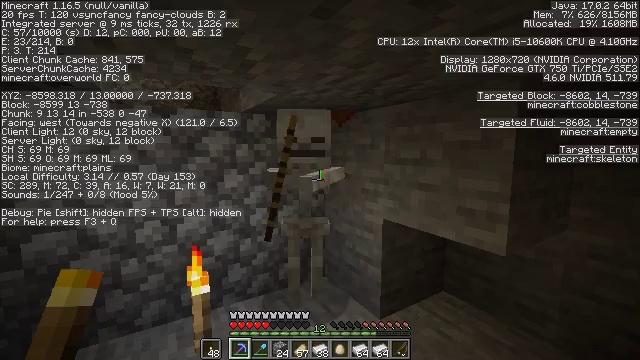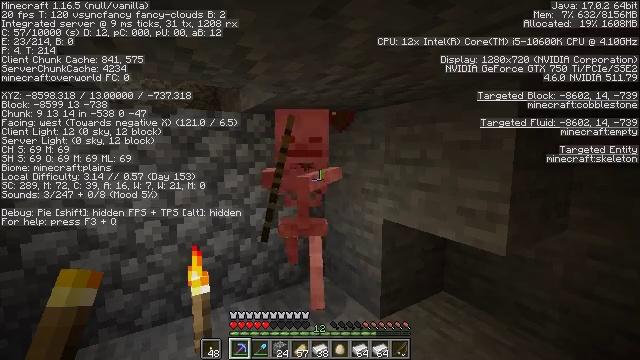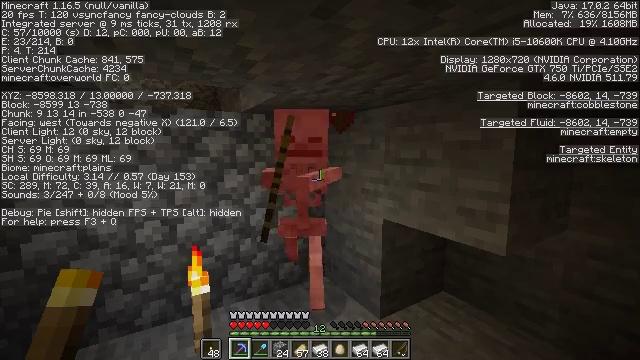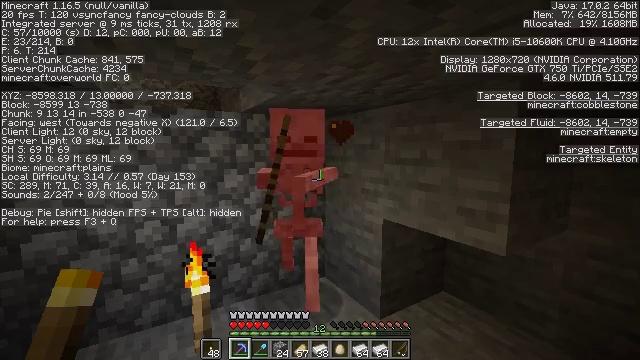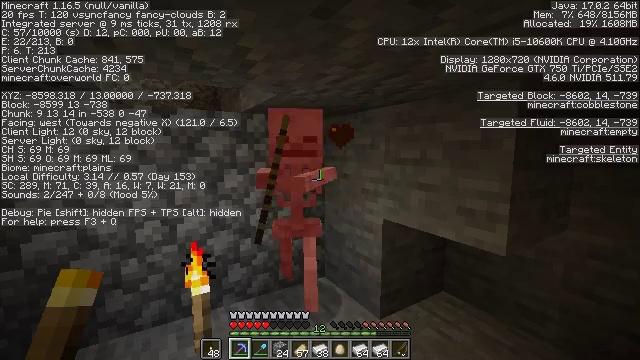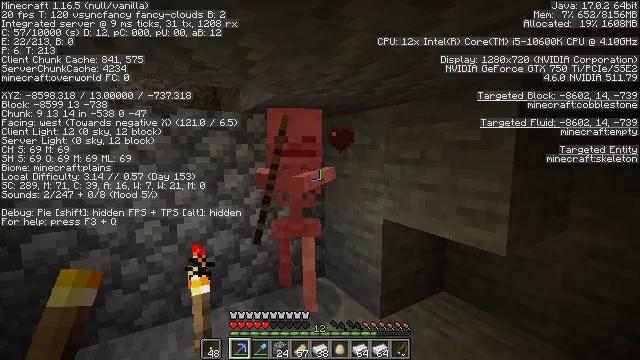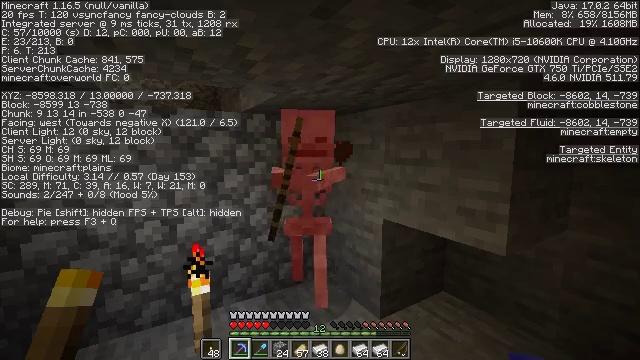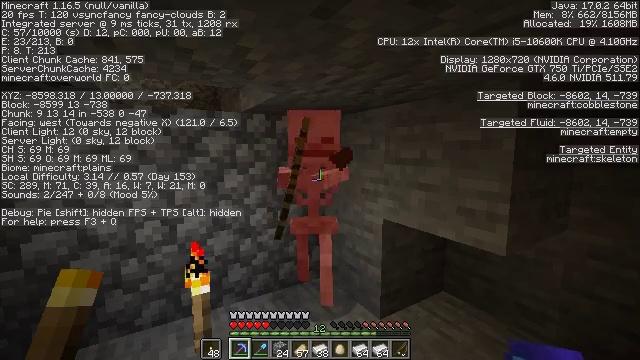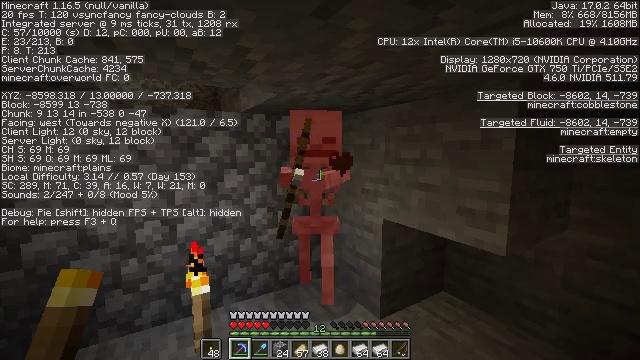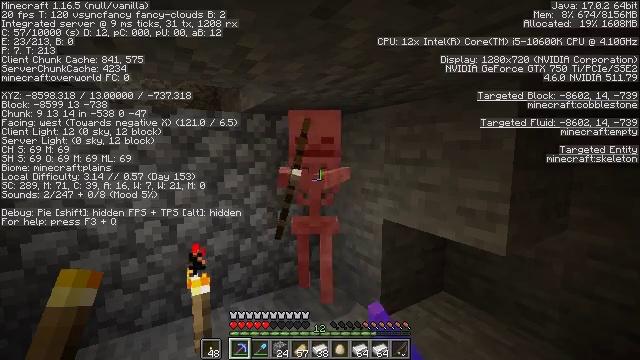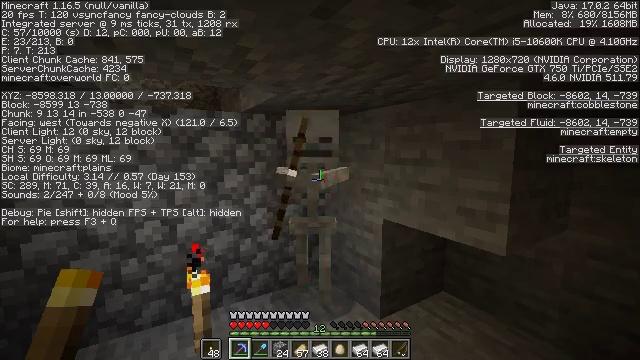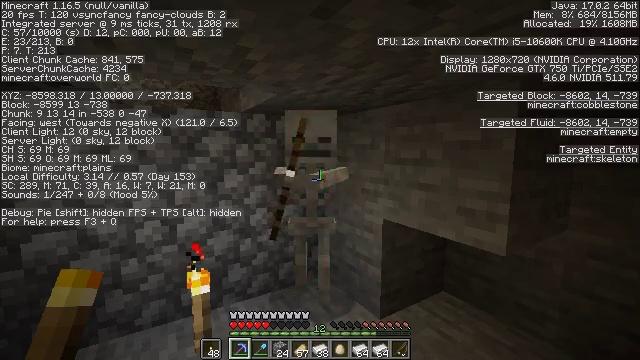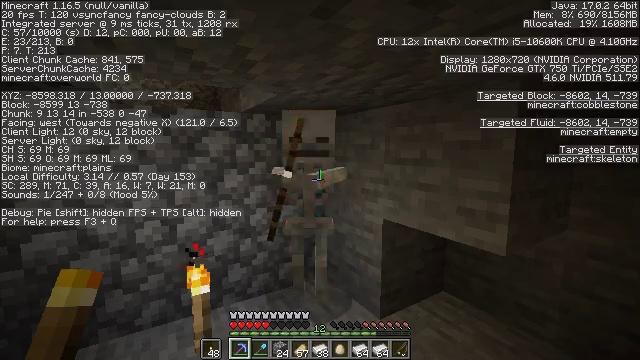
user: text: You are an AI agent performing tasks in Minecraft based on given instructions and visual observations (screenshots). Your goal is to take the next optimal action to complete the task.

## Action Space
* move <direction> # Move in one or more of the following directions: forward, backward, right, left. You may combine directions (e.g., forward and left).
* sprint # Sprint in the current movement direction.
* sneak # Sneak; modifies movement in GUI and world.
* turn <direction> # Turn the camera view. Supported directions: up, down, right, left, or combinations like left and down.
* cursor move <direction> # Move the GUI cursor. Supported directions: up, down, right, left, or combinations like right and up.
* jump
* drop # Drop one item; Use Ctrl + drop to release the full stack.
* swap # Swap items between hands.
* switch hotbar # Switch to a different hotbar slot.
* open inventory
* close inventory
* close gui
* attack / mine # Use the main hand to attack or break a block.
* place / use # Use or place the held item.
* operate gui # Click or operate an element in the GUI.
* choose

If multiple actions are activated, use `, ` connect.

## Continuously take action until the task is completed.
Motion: motion action
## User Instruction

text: Fight a skeleton.
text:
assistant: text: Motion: no_op
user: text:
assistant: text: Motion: no_op
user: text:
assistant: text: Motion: no_op
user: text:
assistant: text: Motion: no_op
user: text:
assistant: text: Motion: no_op
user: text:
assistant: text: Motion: no_op
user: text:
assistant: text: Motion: no_op
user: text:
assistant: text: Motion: attack / mine
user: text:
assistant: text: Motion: attack / mine
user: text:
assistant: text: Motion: attack / mine
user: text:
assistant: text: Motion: attack / mine
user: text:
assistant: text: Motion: attack / mine
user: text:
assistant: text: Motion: no_op